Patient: sex M, age 73
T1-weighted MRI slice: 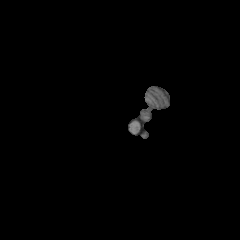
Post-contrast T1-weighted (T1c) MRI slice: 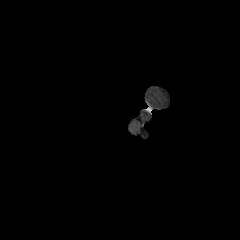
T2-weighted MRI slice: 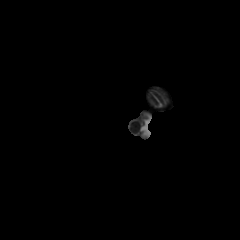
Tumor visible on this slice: no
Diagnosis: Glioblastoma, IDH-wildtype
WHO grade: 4